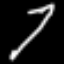
Label: pencil